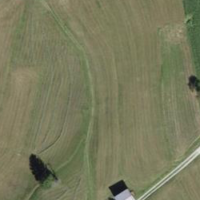
EUNIS habitat code: 24
Species observed at this site:
Medicago sativa